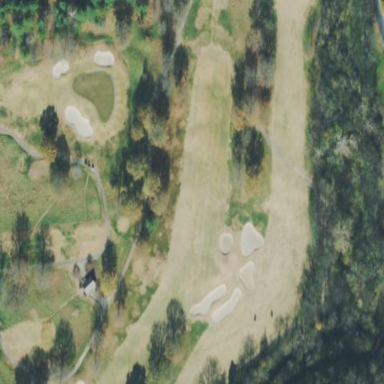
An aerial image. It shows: Scenic golf fairway.